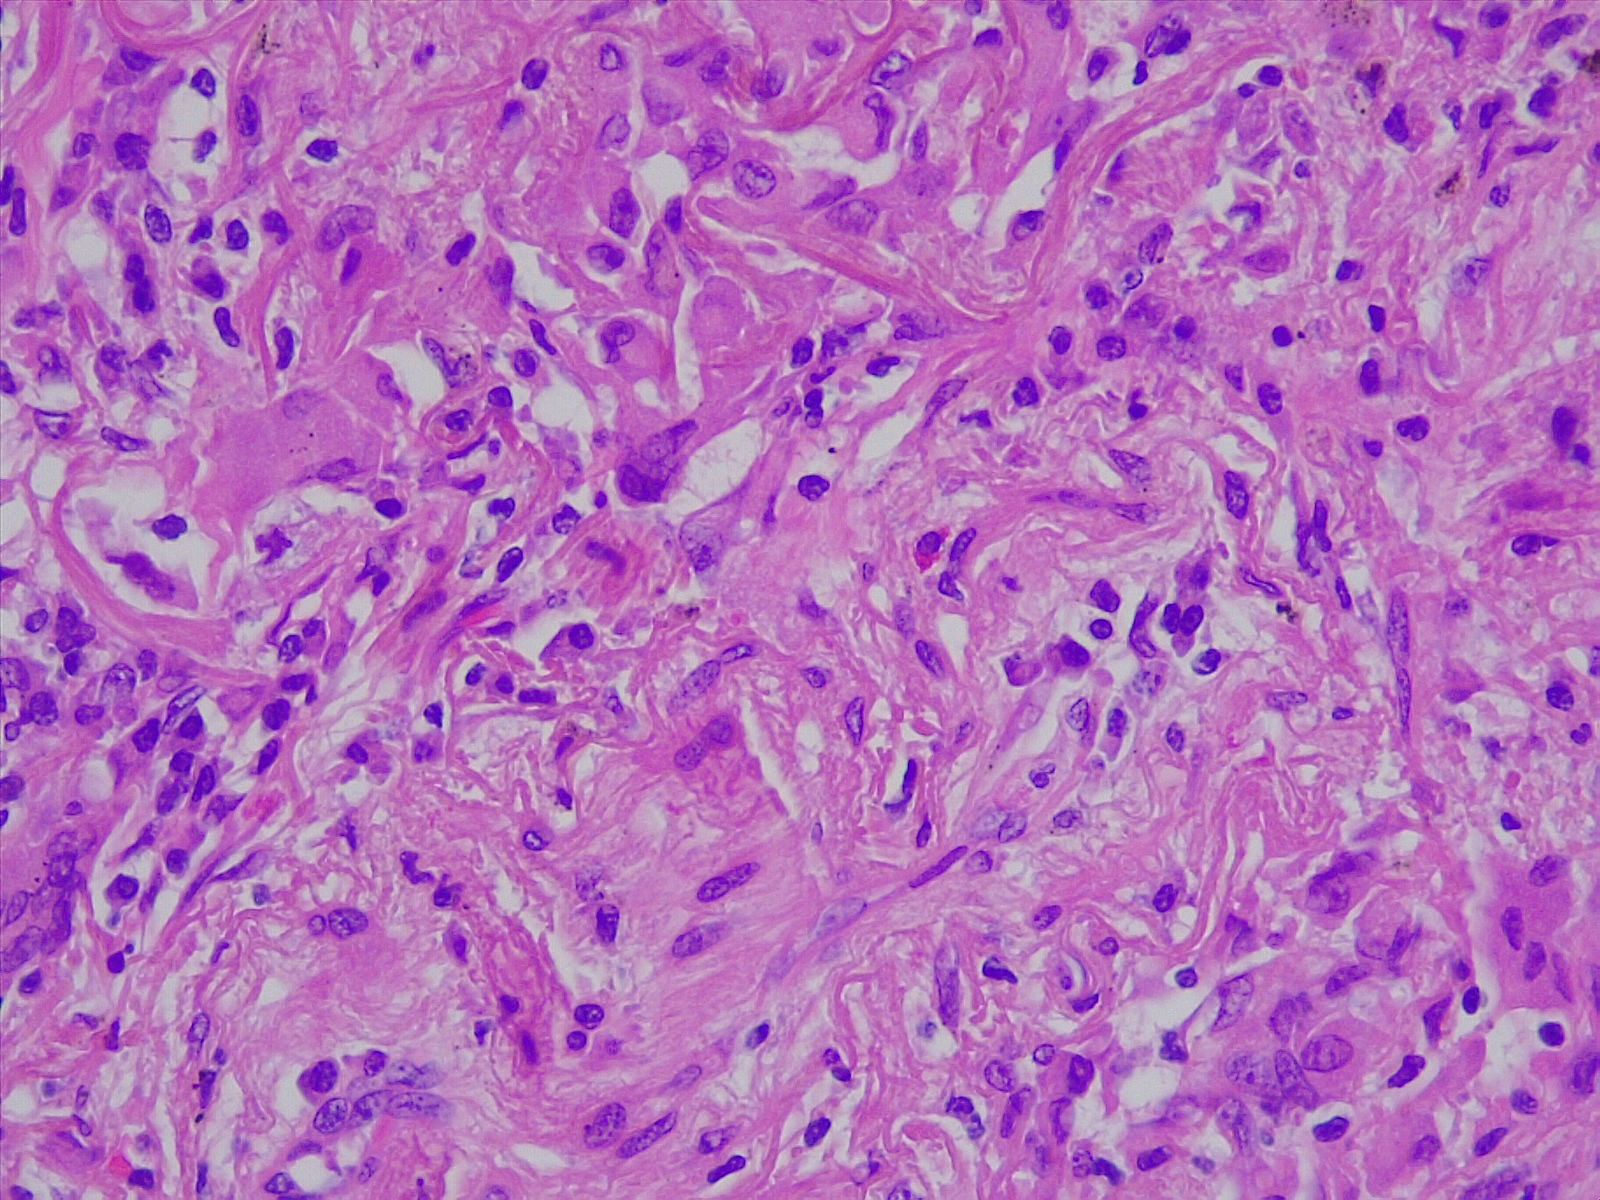
Label: normal lung tissue